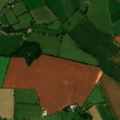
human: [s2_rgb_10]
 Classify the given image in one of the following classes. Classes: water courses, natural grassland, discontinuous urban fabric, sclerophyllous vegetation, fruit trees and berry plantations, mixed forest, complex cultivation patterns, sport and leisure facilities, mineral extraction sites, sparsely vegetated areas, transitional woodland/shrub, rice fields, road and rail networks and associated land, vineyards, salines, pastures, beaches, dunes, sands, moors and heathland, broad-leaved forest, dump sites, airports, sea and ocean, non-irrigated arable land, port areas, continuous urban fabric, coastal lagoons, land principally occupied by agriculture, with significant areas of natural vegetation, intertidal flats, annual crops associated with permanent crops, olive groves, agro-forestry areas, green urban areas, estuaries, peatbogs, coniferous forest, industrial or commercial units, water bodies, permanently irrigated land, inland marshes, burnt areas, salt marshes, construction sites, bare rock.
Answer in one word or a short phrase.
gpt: non-irrigated arable land, pastures